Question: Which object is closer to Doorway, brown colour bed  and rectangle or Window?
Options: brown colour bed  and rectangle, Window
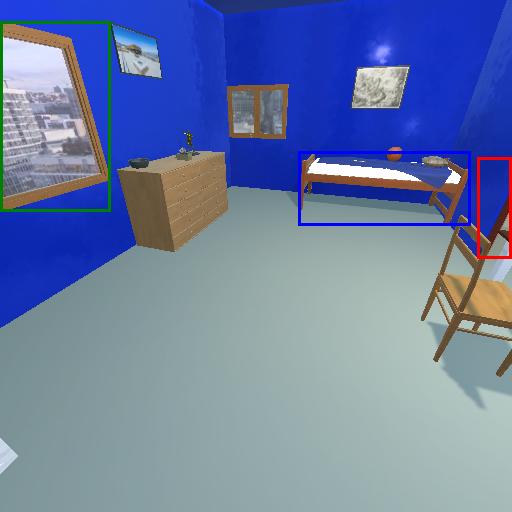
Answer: brown colour bed  and rectangle